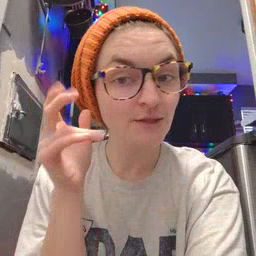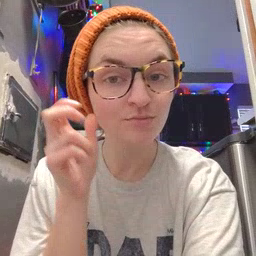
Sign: hear